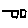
Label: square